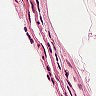
Metastatic tissue present: no